Question: Under my login script after checking the DB pages gets redirected but page messed up. My login page and dashboard page opens at login page rather redirect to dashboard.
my login check script is below
'''
<?php
include_once'\..\database\connection.php';
class loginDetails extends connection{
private $result,$query,$count;
public function checkLogin($adusername,$adpassword){
$adusername=mysqli_real_escape_string($this->con,$adusername);
$adpassword=mysqli_real_escape_string($this->con,$adpassword);
$this->query= "select * from quoteslogin where Username='$adusername' AND Password='$adpassword'";
$this->result= mysqli_query($this->con,$this->query);
$this->count= mysqli_num_rows($this->result);
if($this->count < 1)
{
echo "Access Denied";
}
else
{
$row= mysqli_fetch_array($this->result);
$_SESSION["quotes_username"]=$row["Username"];
$_SESSION["quotes_password"]=$row["Password"];
header("Location: http://www.google.com/");
// header("Location:admin/dashboard.php");
exit();
}
}
'''
I put google.com in the location but my login pages shows only loading image and dosnt redirect on google no any error. My script is working as i have checked it and it echo correctly.

My connection string
'''
class connection {
private $host="localhost",$dbusername="root",$dbpassword="",$dbname="quotation";
public $con;
public function __construct() {
$this->con= mysqli_connect($this->host, $this->dbusername, $this->dbpassword, $this->dbname);
}
}
'''
If i use flush() before the header than script shows "headers already sent...." if i remove it works just like image
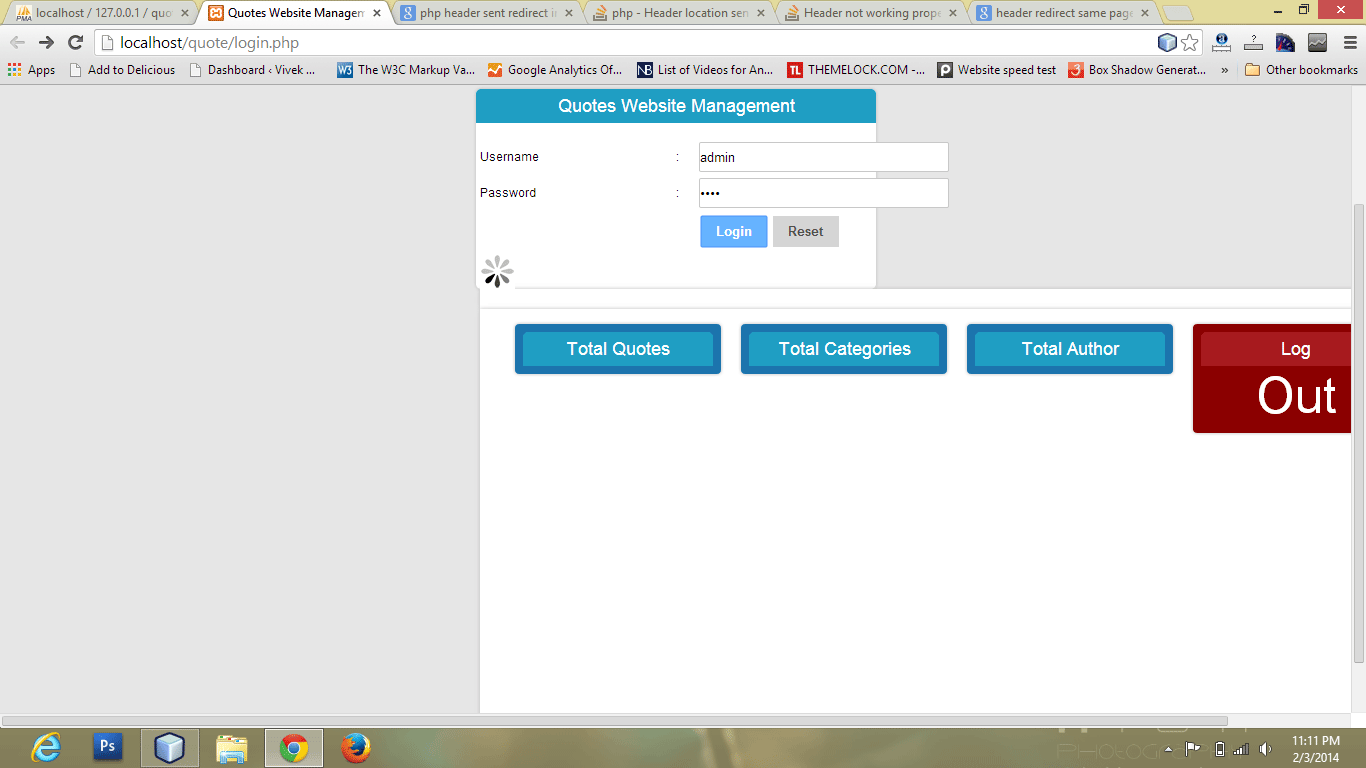
Answer: I think it gives a warning header already sent because You can't add any more header lines using the header() function once the header block has already been sent. so try using
'''
echo '<script language="javascript"> window.location="admin/dashboard.php";</script>'
'''